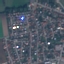
Land use / land cover: Residential